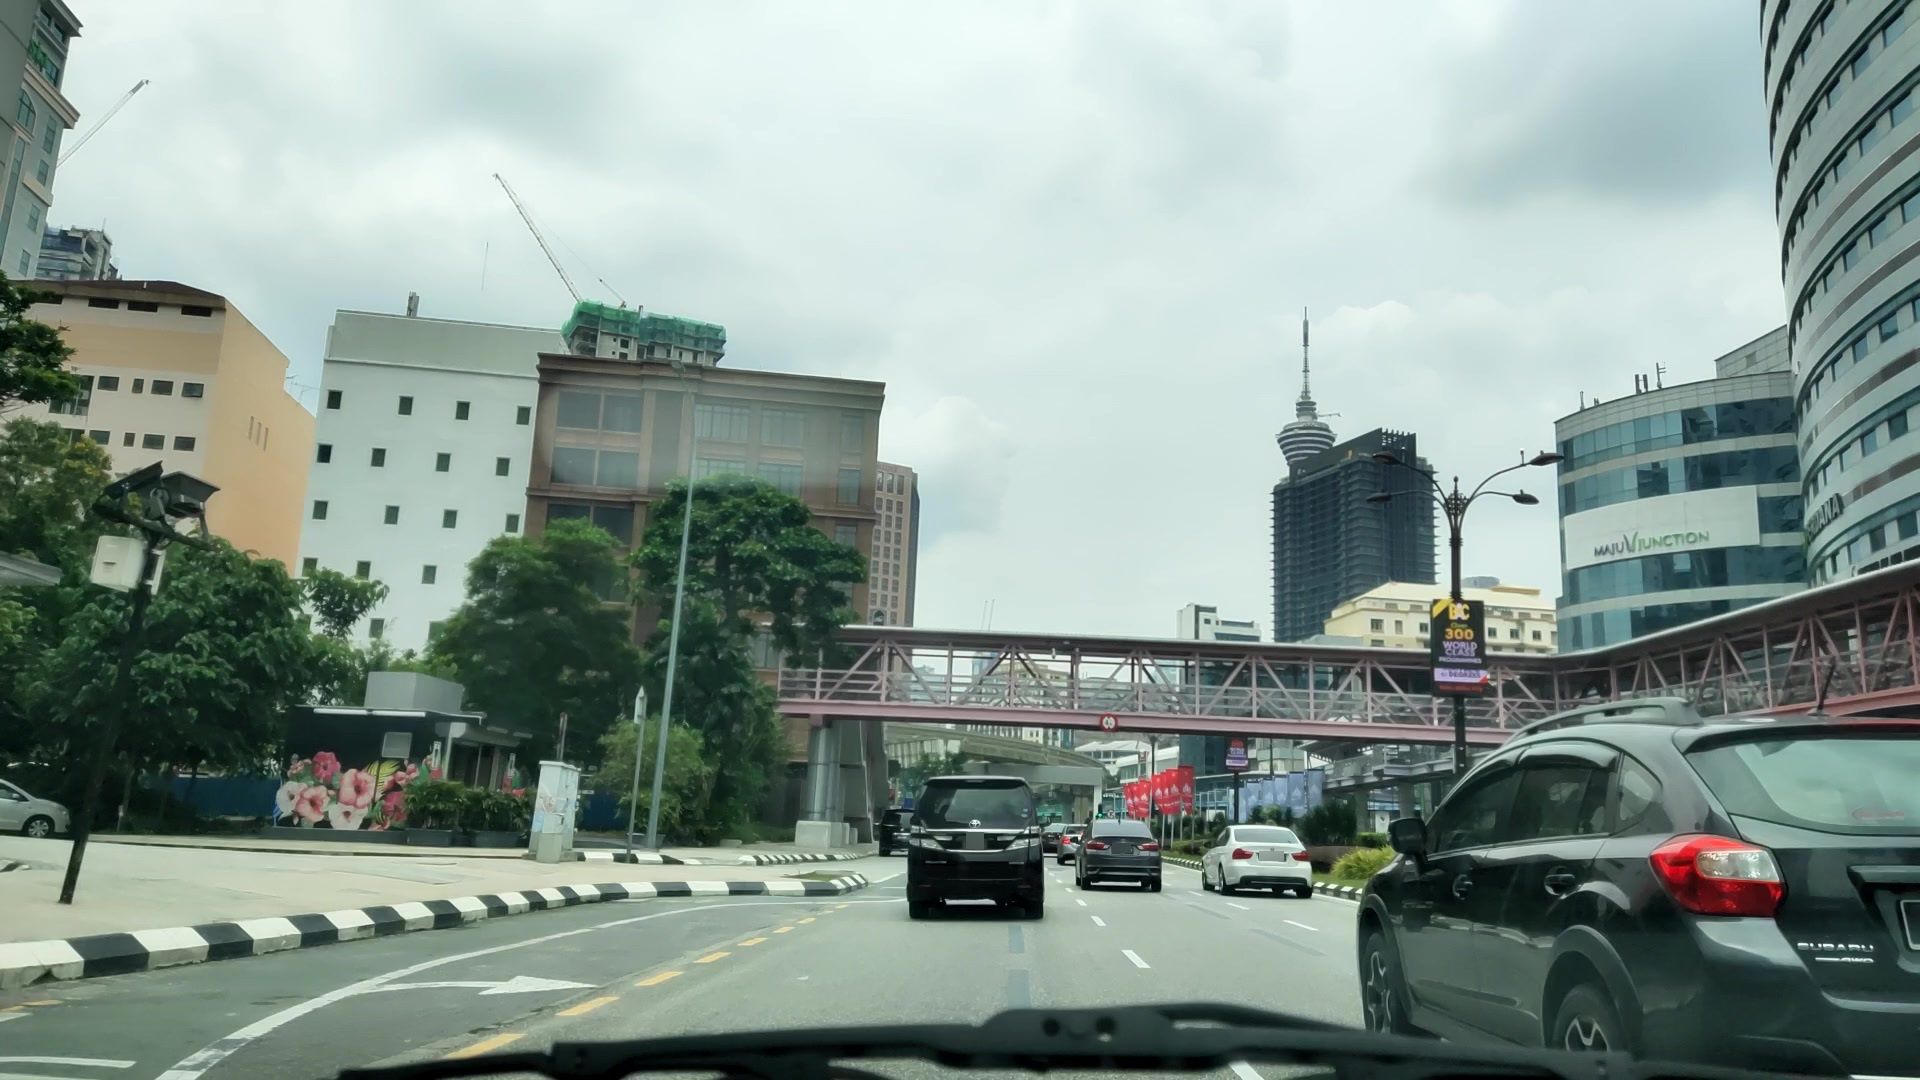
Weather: cloudy
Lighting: day
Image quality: good
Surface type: driving surface
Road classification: secondary
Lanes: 3
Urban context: urban centre
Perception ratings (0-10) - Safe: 7.33, Lively: 6.22, Beautiful: 2.41, Boring: 4.71, Depressing: 1.91, Wealthy: 3.98